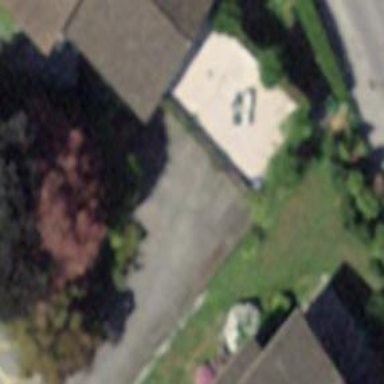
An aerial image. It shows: Garage.